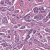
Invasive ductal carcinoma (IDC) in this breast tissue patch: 1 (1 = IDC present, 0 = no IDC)